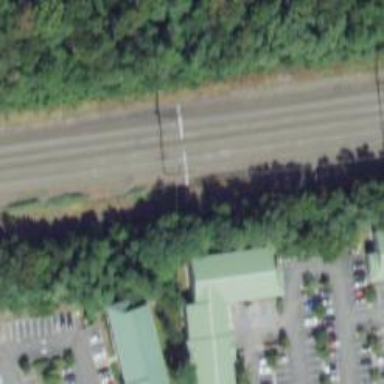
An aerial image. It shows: Railway track with contact lines for electrification.